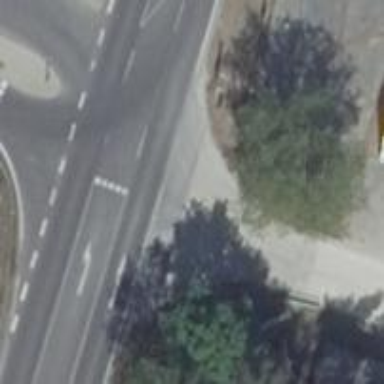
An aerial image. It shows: Primary road with asphalt surface.